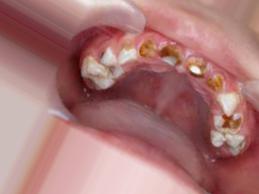
Condition: Caries